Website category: university
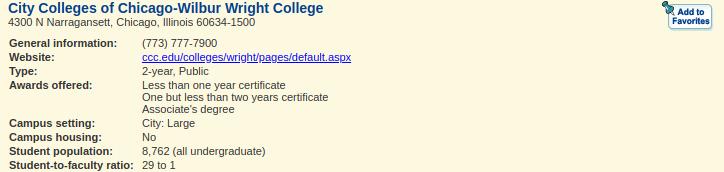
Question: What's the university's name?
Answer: City Colleges of Chicago-Wilbur Wright College

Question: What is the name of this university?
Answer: City Colleges of Chicago-Wilbur Wright College

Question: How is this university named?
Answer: City Colleges of Chicago-Wilbur Wright College

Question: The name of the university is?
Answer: City Colleges of Chicago-Wilbur Wright College

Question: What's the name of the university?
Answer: City Colleges of Chicago-Wilbur Wright College

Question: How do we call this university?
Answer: City Colleges of Chicago-Wilbur Wright College

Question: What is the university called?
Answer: City Colleges of Chicago-Wilbur Wright College

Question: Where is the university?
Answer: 4300 N Narragansett, Chicago, Illinois 60634-1500

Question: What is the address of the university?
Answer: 4300 N Narragansett, Chicago, Illinois 60634-1500

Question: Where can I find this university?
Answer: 4300 N Narragansett, Chicago, Illinois 60634-1500

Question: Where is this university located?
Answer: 4300 N Narragansett, Chicago, Illinois 60634-1500

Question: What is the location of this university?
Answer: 4300 N Narragansett, Chicago, Illinois 60634-1500

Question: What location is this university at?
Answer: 4300 N Narragansett, Chicago, Illinois 60634-1500

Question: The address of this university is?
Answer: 4300 N Narragansett, Chicago, Illinois 60634-1500

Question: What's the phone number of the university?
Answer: (773) 777-7900

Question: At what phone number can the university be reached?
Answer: (773) 777-7900

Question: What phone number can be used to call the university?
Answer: (773) 777-7900

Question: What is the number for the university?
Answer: (773) 777-7900

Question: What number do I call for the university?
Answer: (773) 777-7900

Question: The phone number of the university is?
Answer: (773) 777-7900

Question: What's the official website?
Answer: ccc.edu/colleges/wright/pages/default.aspx

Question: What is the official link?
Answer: ccc.edu/colleges/wright/pages/default.aspx

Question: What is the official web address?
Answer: ccc.edu/colleges/wright/pages/default.aspx

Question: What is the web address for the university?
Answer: ccc.edu/colleges/wright/pages/default.aspx

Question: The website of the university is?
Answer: ccc.edu/colleges/wright/pages/default.aspx

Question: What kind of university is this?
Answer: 2-year, Public

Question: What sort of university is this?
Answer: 2-year, Public

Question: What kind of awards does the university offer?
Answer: Less than one year certificate One but less than two years certificate Associate's degree

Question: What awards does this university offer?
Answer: Less than one year certificate One but less than two years certificate Associate's degree

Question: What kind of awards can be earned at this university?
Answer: Less than one year certificate One but less than two years certificate Associate's degree

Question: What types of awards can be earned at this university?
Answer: Less than one year certificate One but less than two years certificate Associate's degree

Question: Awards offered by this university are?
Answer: Less than one year certificate One but less than two years certificate Associate's degree

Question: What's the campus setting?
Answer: City: Large

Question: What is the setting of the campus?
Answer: City: Large

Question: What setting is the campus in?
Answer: City: Large

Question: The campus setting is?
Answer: City: Large

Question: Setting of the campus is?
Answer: City: Large

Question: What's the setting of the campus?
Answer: City: Large

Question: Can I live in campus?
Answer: No

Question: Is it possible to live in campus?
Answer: No

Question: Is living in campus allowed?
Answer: No

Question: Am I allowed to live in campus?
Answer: No

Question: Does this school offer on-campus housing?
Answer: No

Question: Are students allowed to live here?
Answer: No

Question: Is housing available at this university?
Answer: No

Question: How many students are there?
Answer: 8,762 (all undergraduate)

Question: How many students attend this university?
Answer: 8,762 (all undergraduate)

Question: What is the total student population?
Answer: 8,762 (all undergraduate)

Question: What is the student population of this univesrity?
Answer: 8,762 (all undergraduate)

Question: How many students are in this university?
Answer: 8,762 (all undergraduate)

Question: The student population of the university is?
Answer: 8,762 (all undergraduate)

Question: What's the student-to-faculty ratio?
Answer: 29 to 1

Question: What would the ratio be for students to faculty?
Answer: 29 to 1

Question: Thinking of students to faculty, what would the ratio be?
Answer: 29 to 1

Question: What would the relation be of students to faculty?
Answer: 29 to 1

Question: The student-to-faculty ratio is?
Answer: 29 to 1

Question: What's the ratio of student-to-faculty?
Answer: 29 to 1

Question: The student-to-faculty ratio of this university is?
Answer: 29 to 1